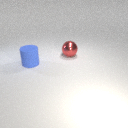
large blue rubber cylinder in front of large red metal sphere